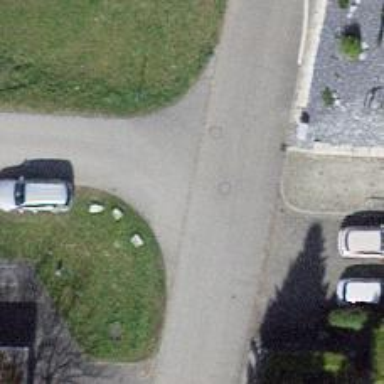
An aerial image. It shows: Residential road with asphalt surface.